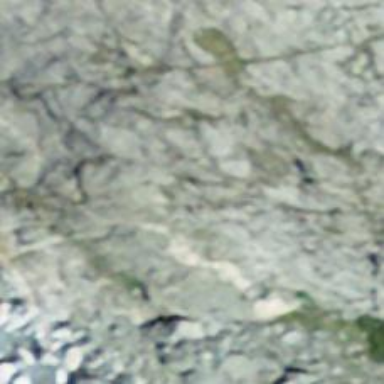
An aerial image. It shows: Cliff in nature.